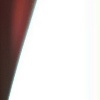
Label: sunburn